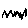
Label: zigzag